Aerial crown-view tile of a tropical tree (Barro Colorado Island, Panama), acquired 20250915:
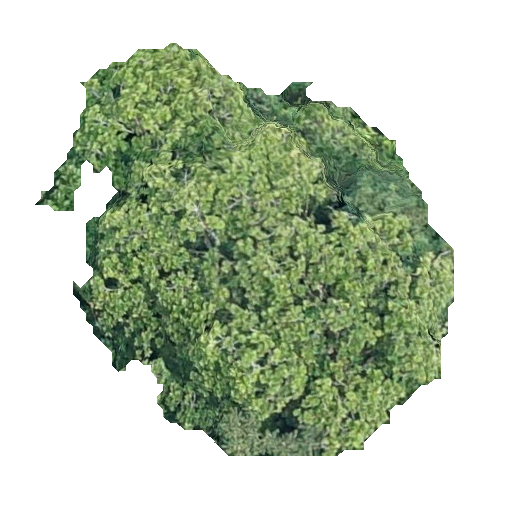
Species: Anacardium excelsum
GBIF accepted scientific name: Anacardium excelsum
Crown area: 165.296 m²